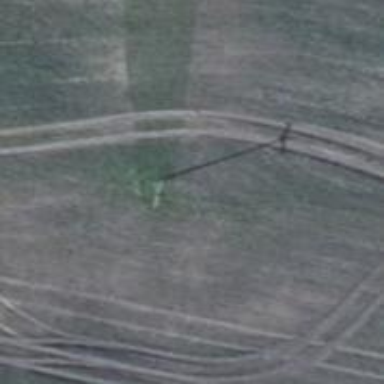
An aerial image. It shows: Power pole.